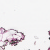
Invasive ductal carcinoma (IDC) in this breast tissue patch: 0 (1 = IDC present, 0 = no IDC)